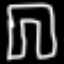
Label: pants